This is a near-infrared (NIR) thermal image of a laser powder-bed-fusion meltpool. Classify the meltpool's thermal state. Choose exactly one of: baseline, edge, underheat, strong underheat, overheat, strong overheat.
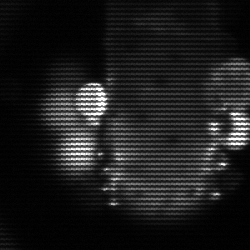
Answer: strong underheat